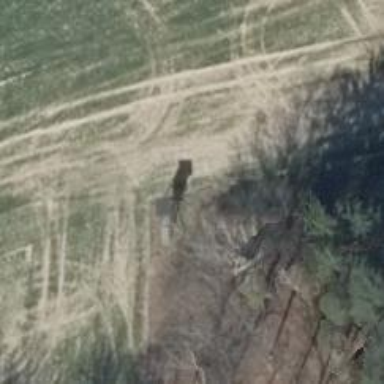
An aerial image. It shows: Hunting stand.